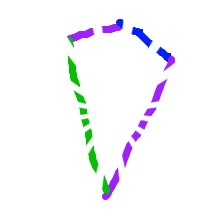
Shape: kite